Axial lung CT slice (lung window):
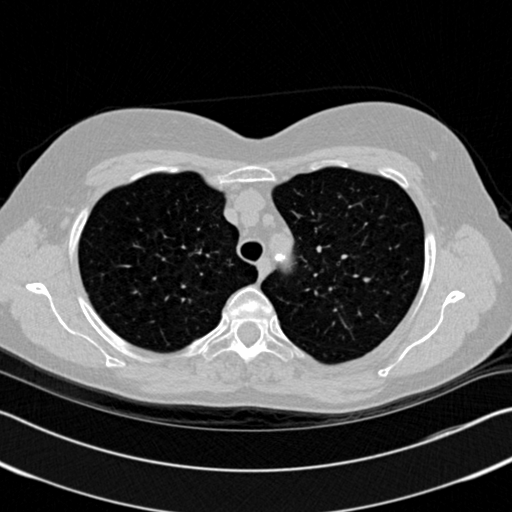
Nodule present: no